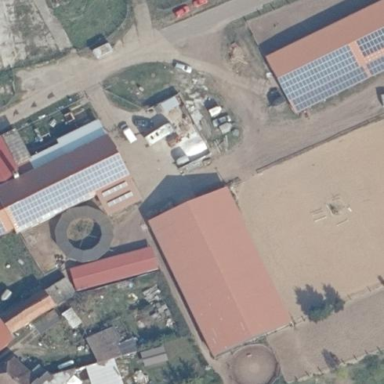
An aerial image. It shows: Farmyard area.